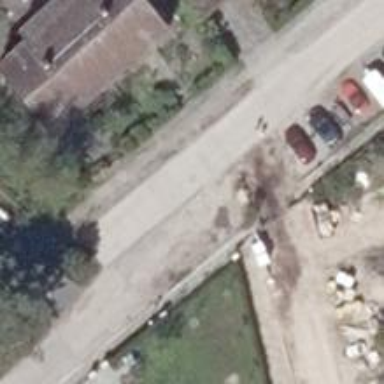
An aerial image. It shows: Residential road with concrete surface. There is opposite cycleway.